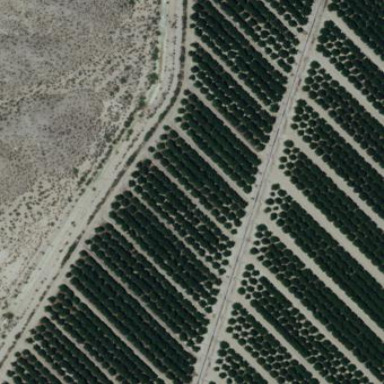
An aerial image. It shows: Orchard.